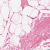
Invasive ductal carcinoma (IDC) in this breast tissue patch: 0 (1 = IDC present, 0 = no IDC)